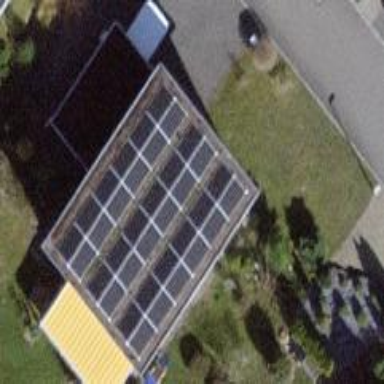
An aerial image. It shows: Solar power generator.